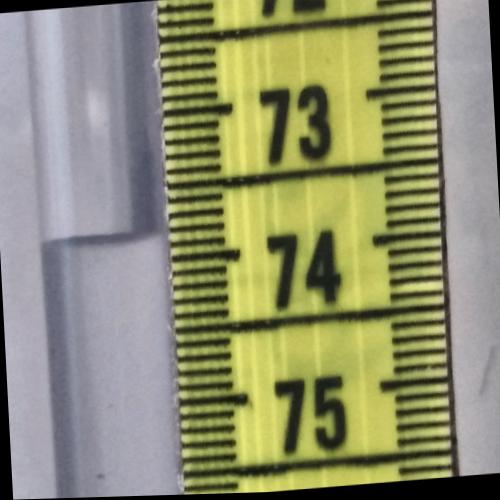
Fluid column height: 73.8 cm